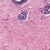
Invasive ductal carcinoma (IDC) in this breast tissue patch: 0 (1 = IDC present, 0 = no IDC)